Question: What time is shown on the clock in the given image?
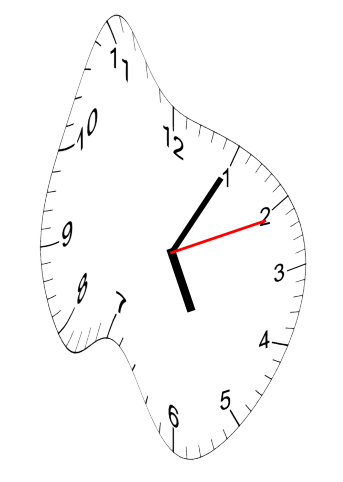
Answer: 05:05:11